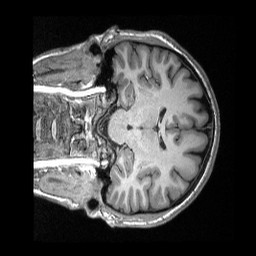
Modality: T1w
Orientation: coronal
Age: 29
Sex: female
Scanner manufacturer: siemens
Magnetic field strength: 3 T
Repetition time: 2.3 s
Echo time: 0.00308 s